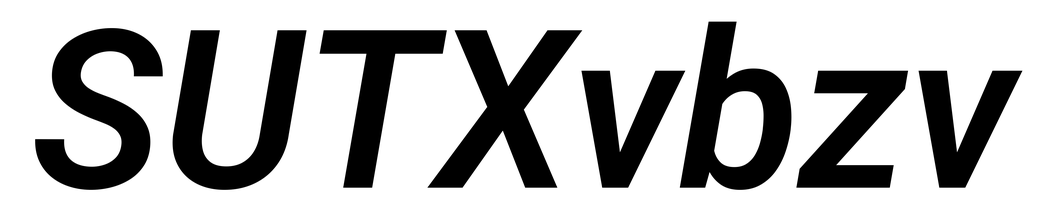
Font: Roboto-Italic_SemiBold_Italic